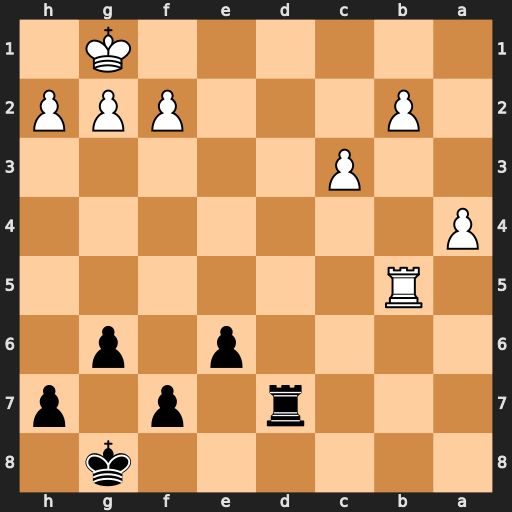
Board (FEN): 6k1/3r1p1p/4p1p1/1R6/P7/2P5/1P3PPP/6K1
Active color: b
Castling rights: -
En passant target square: -
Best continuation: Rd1#